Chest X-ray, PA view. Patient: 47 years old, sex F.
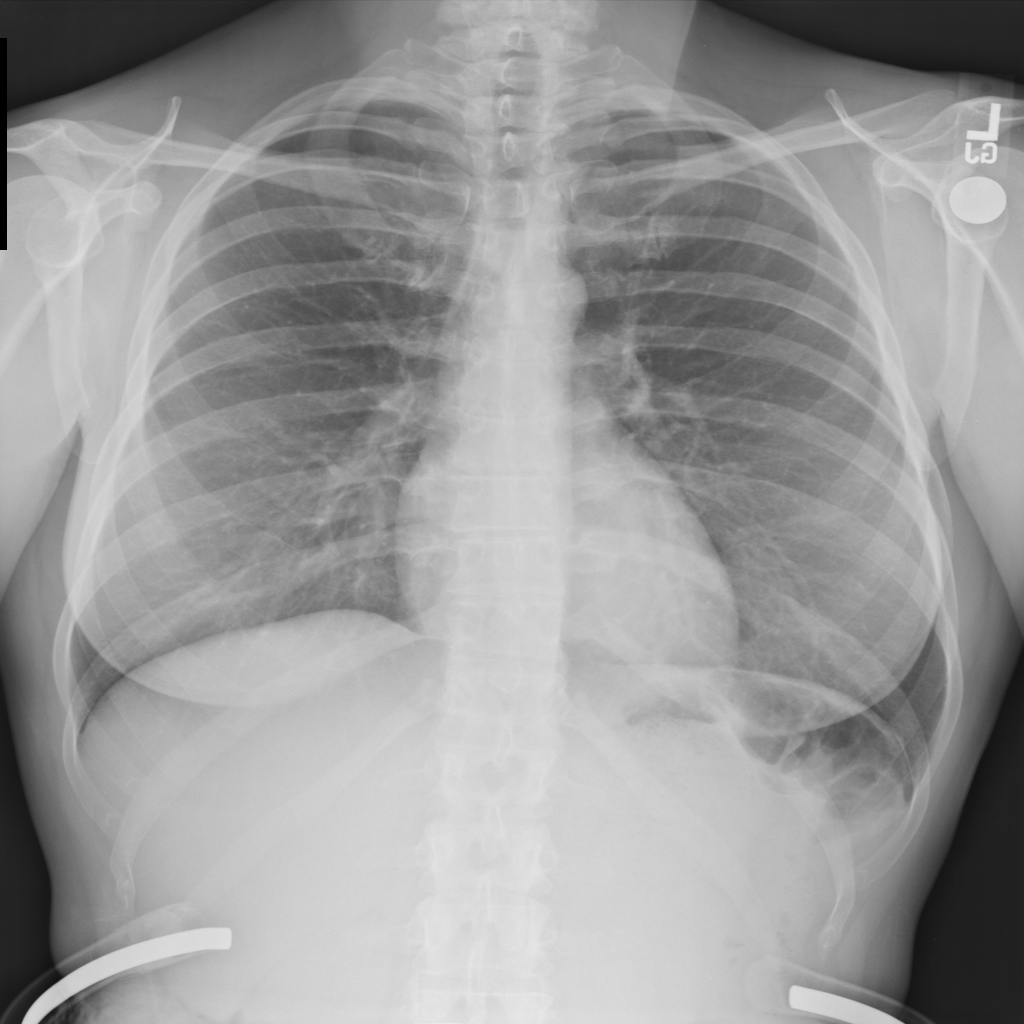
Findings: No Finding